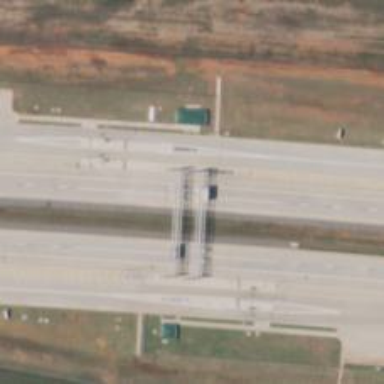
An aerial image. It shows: Toll gantry on the road.